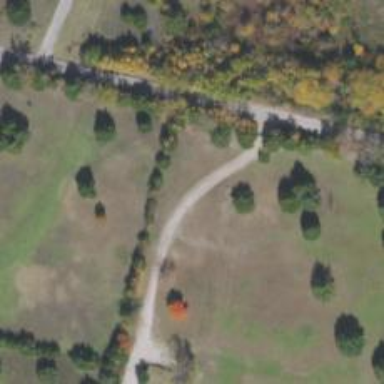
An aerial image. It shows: Driveway.